Question: I'm totally new with android development. I installed android studio today. By default, I'm getting 15 options that can be installed in sdk manager, but my net is limited, so I cannot install all of these :( Can you please suggest the most important of these to install so that preview option should work? I need to target smartphones only: no TV or wearables.

Thank you so much!
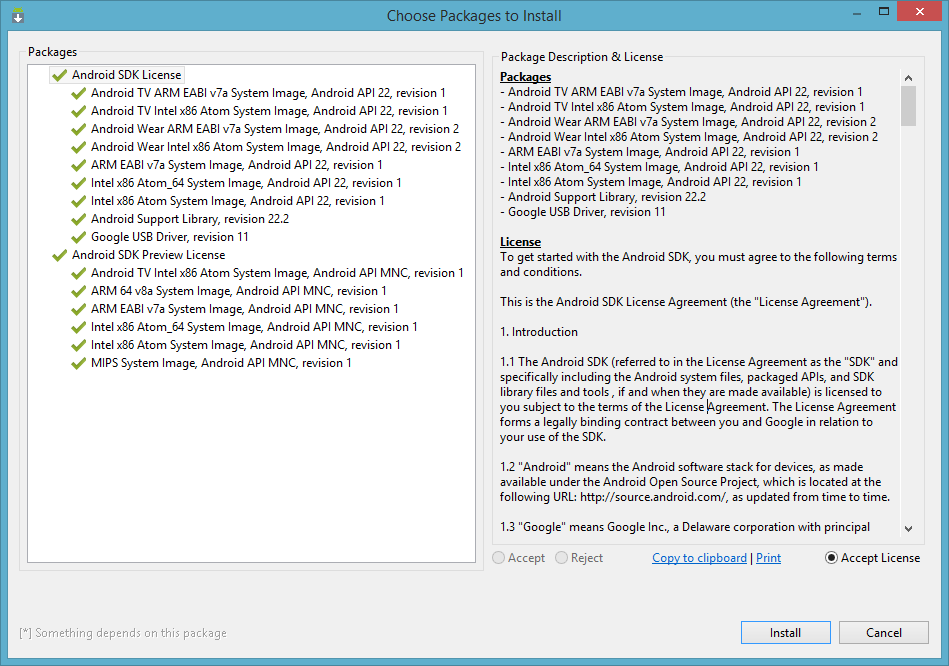
Answer: You will probably need to download the same options for 2 different API levels: You should get API 21 (or whatever API level is your target API) and whatever API you set as the minimum SDK for your app. You make these designations when you first create your project in Android Studio, or can change them in build.gradle or AndroidManifest.xml.
You will probably want the SDK Tools, SDK Build-tools, SDK Platform, Sources for Android SDK, and the Intel x86 images from both API levels your app supports - minimum SDK and target SDK.